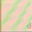
Piece: xx